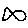
Label: fish